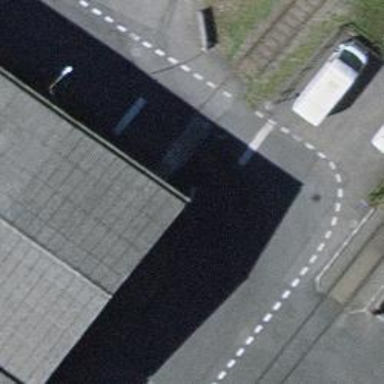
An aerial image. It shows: Uncontrolled level crossing for the railway.